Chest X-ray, AP view. Patient: 45 years old, sex F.
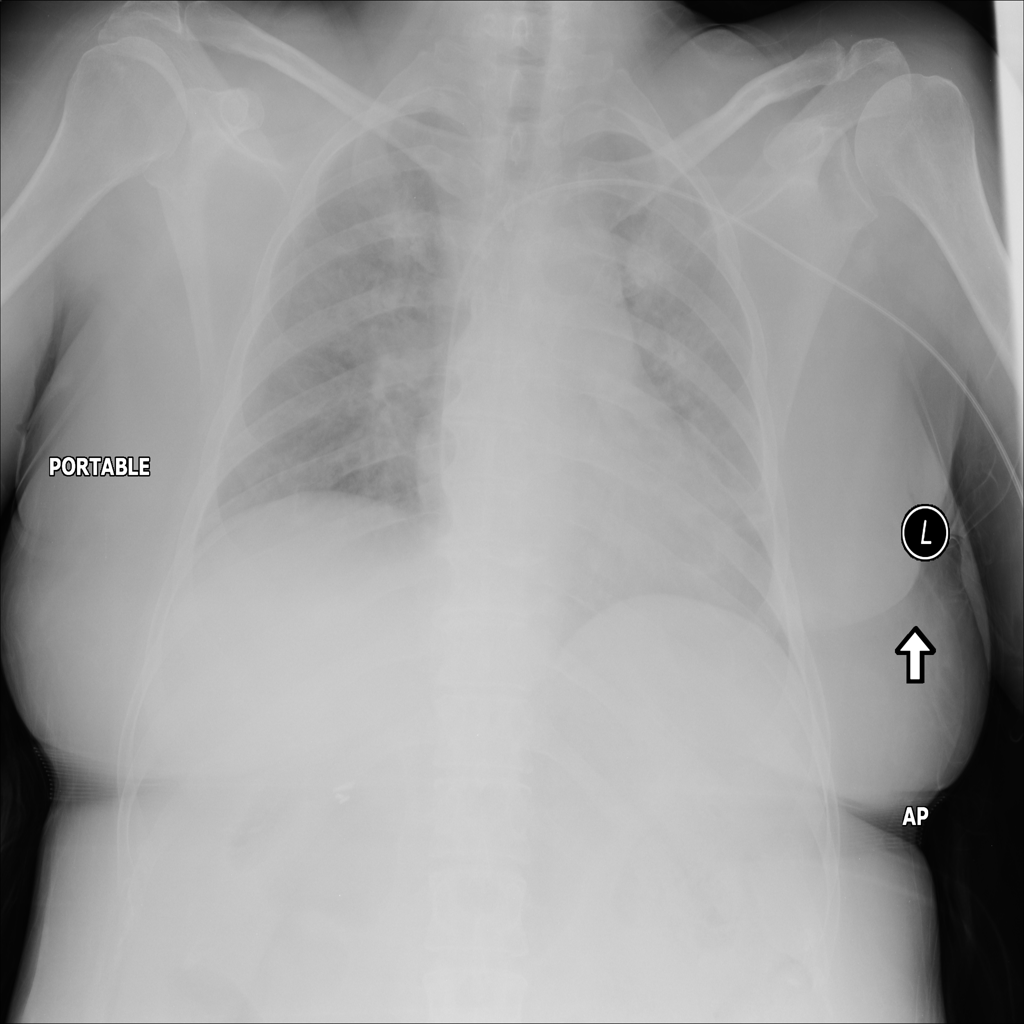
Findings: No Finding